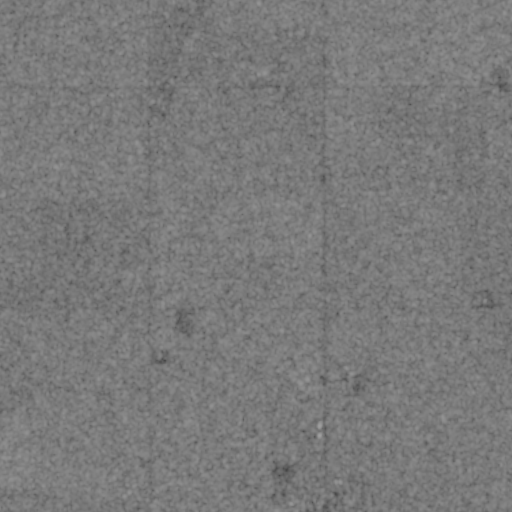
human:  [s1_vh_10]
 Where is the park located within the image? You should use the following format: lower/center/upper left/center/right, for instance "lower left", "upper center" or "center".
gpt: The park is located in the lower center of the image.
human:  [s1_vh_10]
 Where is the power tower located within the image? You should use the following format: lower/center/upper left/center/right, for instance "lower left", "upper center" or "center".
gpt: The power tower is located in the left of the image.
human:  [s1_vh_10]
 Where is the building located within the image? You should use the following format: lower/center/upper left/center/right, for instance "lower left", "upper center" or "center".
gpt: The building is located in the lower right of the image.
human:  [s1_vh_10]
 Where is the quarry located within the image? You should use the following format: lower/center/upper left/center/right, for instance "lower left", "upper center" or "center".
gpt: There is no quarry in the image.

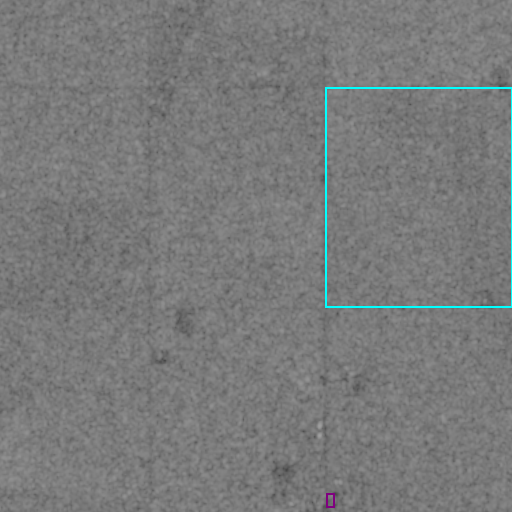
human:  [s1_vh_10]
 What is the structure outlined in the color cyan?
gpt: The structure outlined in cyan is a crop field.
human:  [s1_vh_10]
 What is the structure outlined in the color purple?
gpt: The structure outlined in purple is a park.
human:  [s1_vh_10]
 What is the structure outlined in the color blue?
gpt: There is no blue outline.